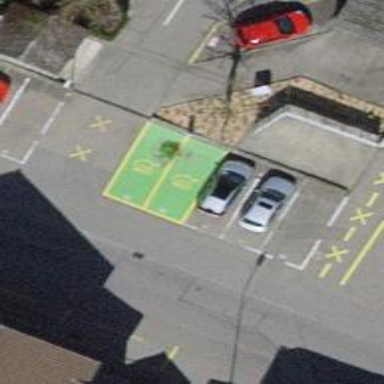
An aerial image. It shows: Charging station.